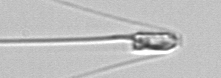
Label: Chaetoceros_throndsenii